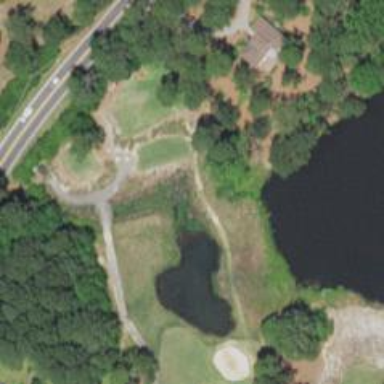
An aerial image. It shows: Path for both roads and golfers.